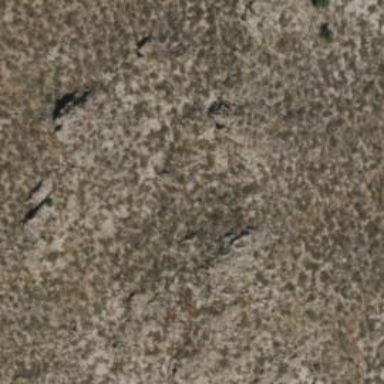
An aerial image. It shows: Landscape of bare rock.